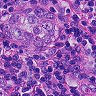
Metastatic tissue present: yes